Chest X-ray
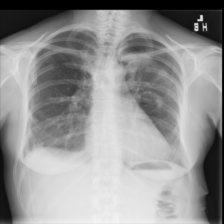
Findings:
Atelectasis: negative
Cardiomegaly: negative
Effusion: positive
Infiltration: negative
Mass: negative
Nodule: negative
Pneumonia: negative
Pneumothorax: positive
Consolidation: negative
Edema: negative
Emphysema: negative
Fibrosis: negative
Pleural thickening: positive
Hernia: negative